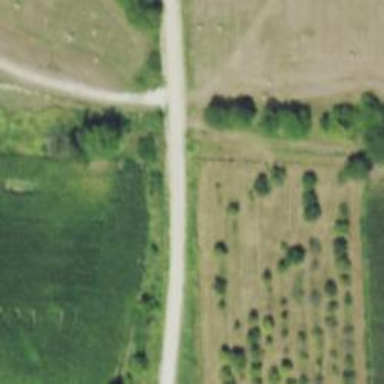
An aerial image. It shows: Unclassified road.